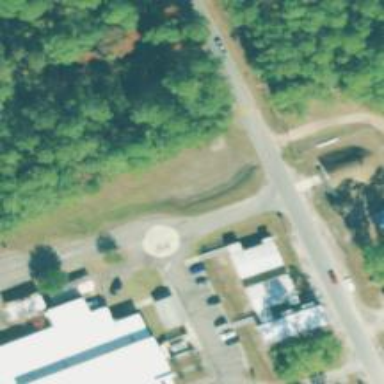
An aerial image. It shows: Mini roundabout on the road.